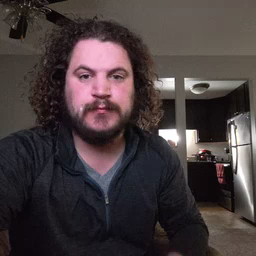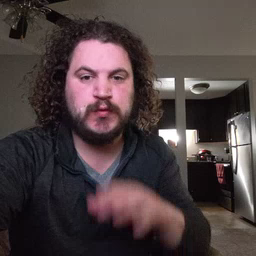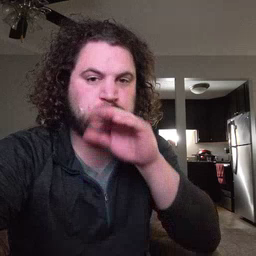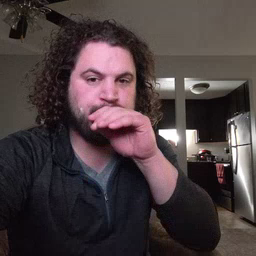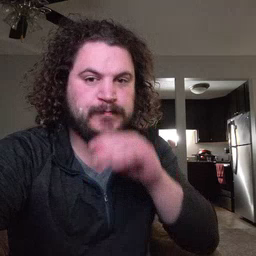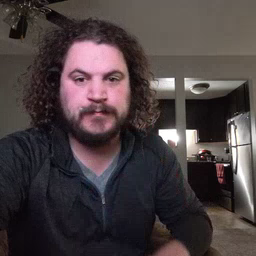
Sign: goose